Aerial crown-view tile of a tropical tree (Barro Colorado Island, Panama), acquired 20250512:
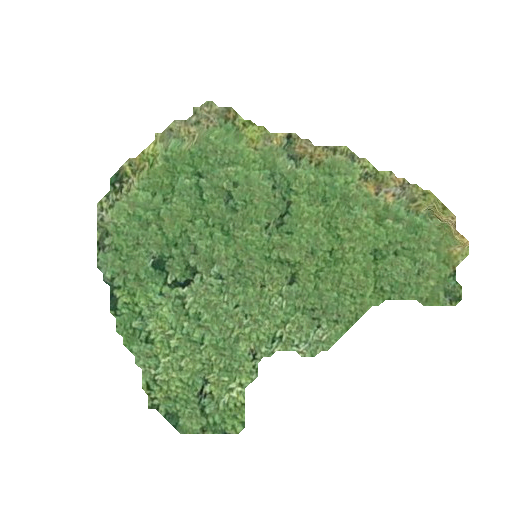
Species: Jacaranda copaia
GBIF accepted scientific name: Jacaranda copaia
Crown area: 108.133 m²